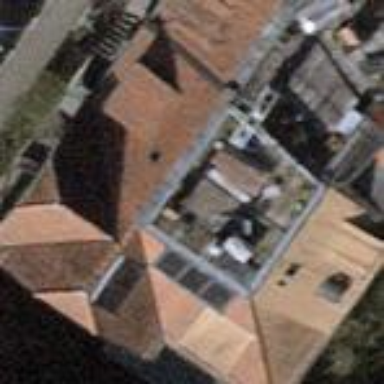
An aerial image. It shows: Building with half-hipped roof shape.